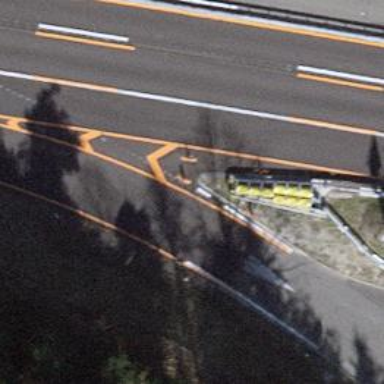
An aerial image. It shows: Block barrier.